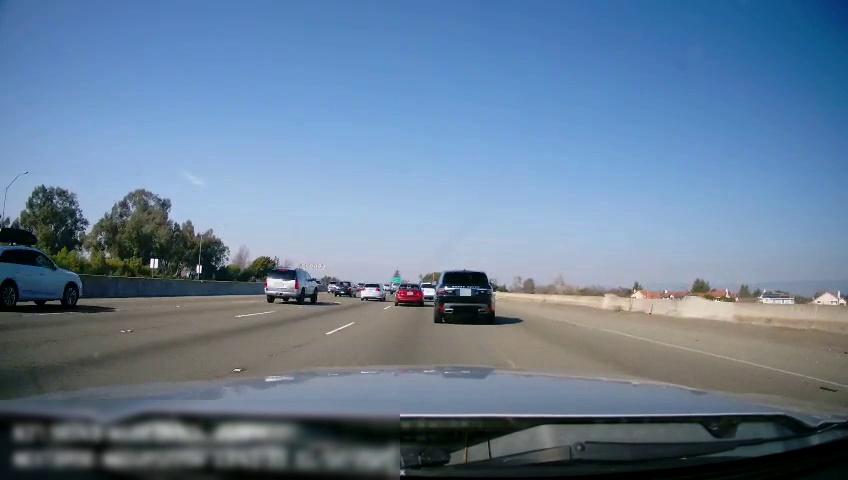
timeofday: Day
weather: Sunny
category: Drivable Space
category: Vehicles | Truck
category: Vehicles | SUV
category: Vehicles | Car
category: Vehicles | Car
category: Vehicles | SUV
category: Vehicles | SUV
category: Vehicles | Car
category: Vehicles | SUV
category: Vehicles | SUV
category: Lanes | Current Lane
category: Lanes | Current Lane
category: Lanes | Current Lane
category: Lanes | Alternate Lane
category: Lanes | Alternate Lane